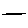
Label: line